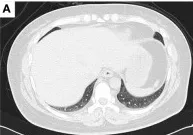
2020-11-3 CT scan: The original right lower lobe of the lung metastatic tumor disappeared , short diameter of new right hilar lymph node was 0.83 cm [red arrow.
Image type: radiology (ct)